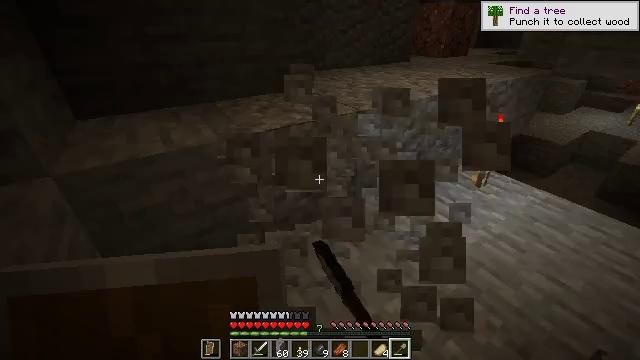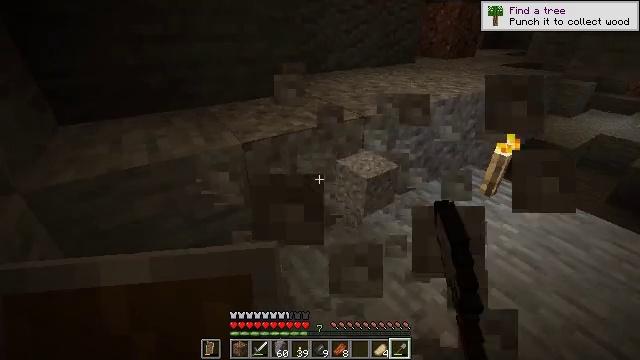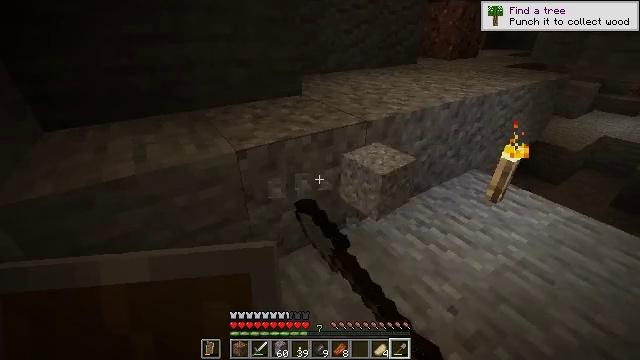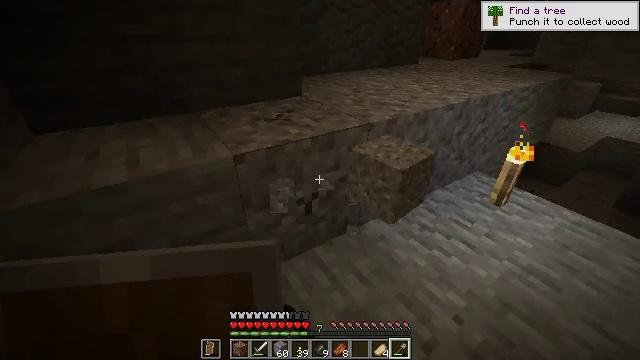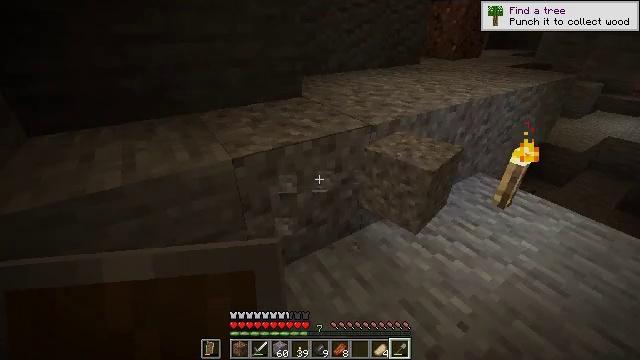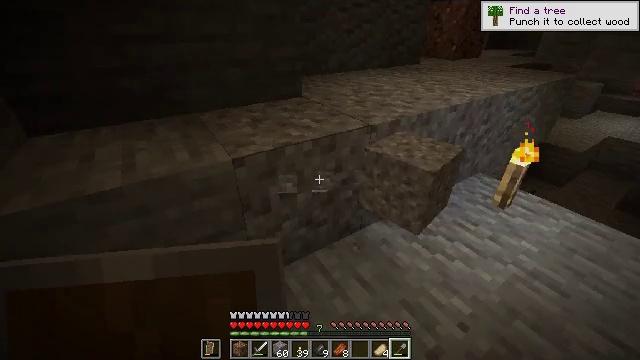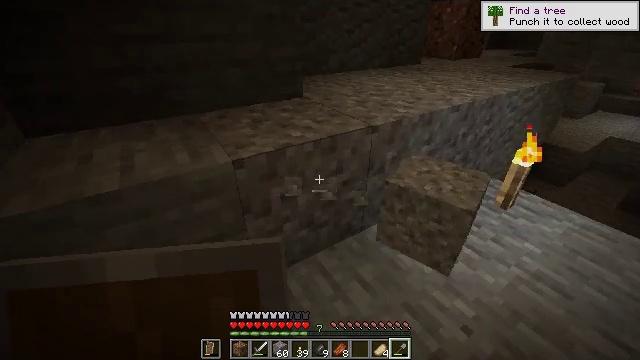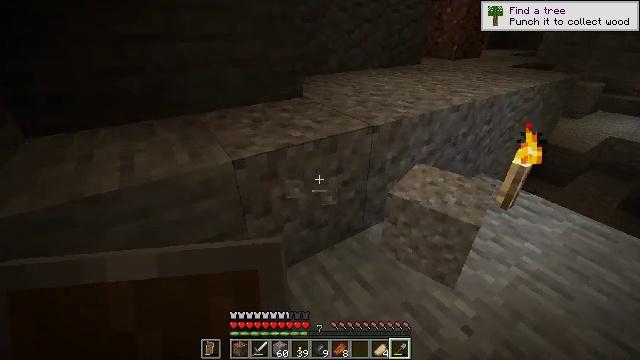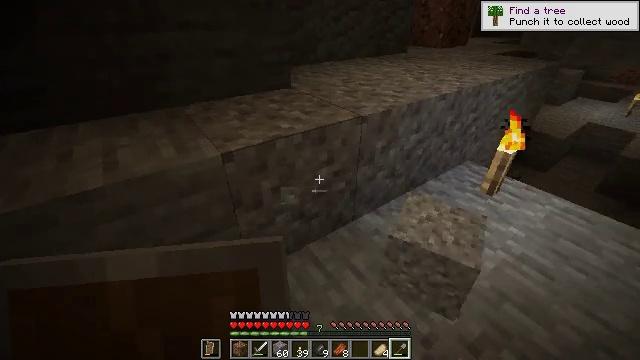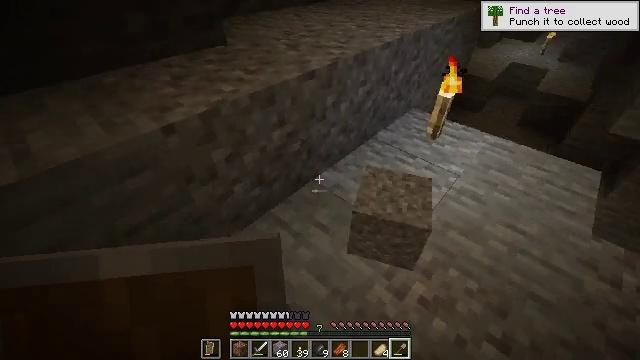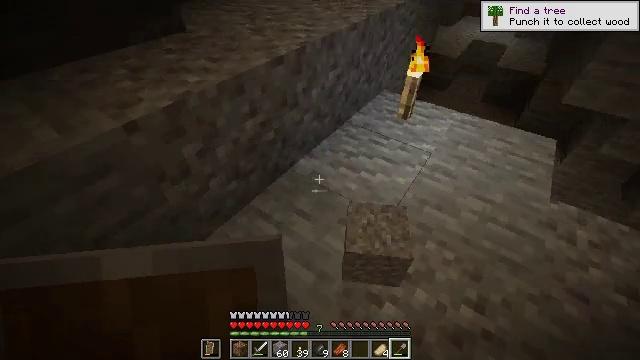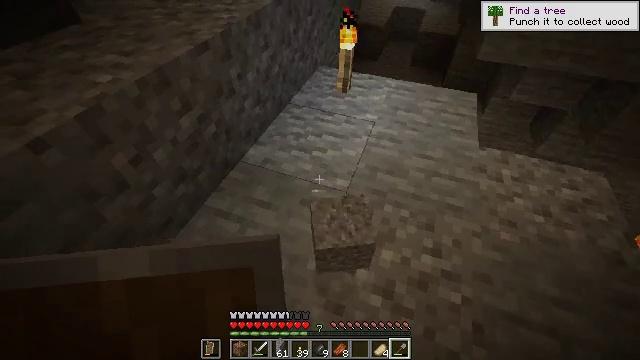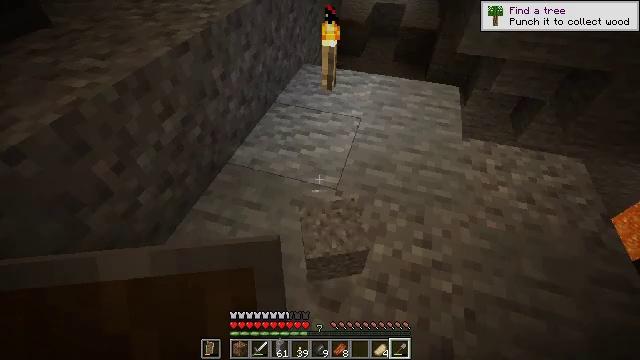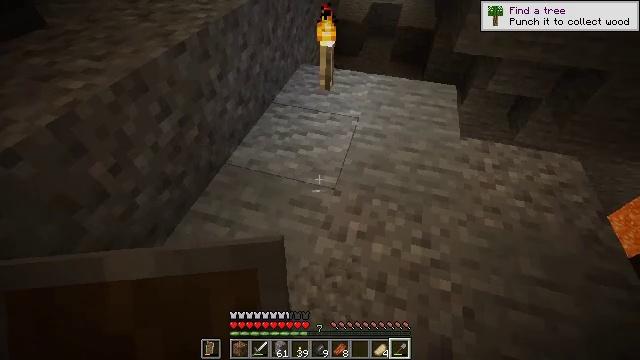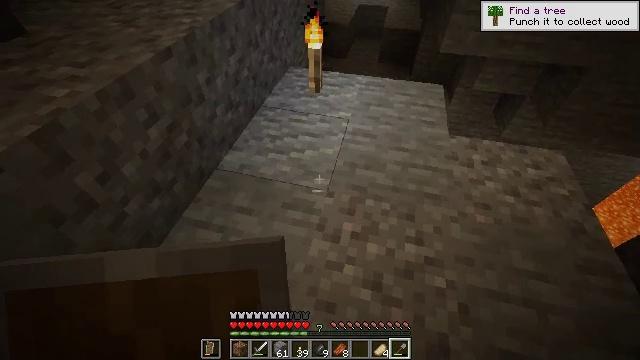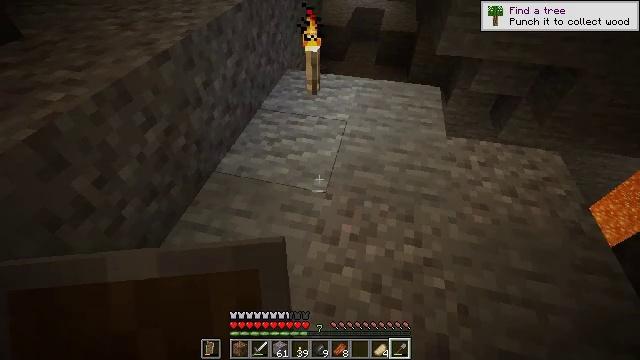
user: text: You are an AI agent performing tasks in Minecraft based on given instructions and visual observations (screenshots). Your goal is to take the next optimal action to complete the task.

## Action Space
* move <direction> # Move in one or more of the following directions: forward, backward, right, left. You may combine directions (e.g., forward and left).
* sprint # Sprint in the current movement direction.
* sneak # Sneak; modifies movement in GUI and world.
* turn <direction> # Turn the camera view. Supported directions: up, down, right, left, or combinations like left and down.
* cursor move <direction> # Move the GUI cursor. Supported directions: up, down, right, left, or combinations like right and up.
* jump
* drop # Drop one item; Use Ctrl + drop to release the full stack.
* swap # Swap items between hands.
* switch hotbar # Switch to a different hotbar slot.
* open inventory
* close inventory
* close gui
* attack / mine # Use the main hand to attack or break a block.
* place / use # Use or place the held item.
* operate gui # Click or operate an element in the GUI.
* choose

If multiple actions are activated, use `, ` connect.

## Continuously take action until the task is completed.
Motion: motion action
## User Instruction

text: Make flint and steel by using flint and iron in the crafting table.
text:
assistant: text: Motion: move forward, attack / mine
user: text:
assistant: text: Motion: attack / mine
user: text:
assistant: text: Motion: attack / mine
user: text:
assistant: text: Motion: no_op
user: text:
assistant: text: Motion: no_op
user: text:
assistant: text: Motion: no_op
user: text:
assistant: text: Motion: no_op
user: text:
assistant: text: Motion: turn right and down
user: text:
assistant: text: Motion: turn right and down
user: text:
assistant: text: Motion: turn right and down
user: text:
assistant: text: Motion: turn right and down
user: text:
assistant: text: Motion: turn right
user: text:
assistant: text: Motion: no_op
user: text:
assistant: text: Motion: turn right
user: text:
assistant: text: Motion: no_op
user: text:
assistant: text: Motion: no_op
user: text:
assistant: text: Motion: no_op
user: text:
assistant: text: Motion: no_op
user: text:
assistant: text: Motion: no_op
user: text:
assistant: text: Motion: no_op
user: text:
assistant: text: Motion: no_op
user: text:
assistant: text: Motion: no_op
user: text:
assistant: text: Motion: no_op
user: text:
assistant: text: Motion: no_op
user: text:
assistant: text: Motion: no_op
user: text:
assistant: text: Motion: no_op
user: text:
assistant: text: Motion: no_op
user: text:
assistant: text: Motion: no_op
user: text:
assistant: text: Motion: no_op
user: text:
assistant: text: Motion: no_op